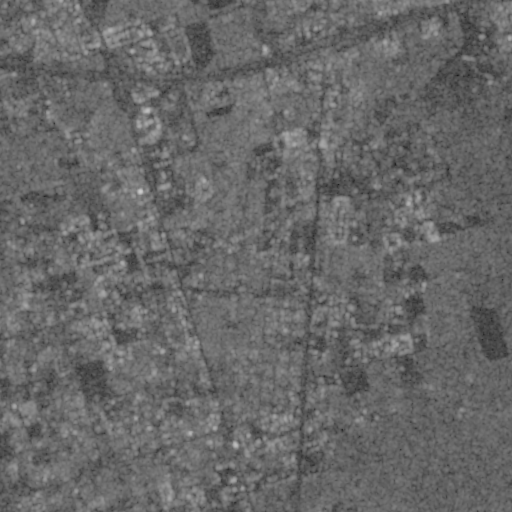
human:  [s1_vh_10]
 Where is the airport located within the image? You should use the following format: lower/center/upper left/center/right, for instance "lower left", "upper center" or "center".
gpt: The airport is located in the upper left of the image.
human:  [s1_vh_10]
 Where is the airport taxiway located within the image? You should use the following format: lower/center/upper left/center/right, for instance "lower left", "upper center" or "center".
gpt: The airport taxiway is located in the upper left of the image.
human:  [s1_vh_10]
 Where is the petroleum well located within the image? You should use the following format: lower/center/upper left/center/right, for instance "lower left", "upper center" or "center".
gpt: The petroleum well is located in the upper right of the image.
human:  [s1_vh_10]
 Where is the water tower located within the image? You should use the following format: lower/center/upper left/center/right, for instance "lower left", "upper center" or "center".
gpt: The water tower is located in the lower center of the image.
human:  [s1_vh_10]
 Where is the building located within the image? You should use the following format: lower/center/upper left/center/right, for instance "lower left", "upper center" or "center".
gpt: The building is located in the upper of the image.
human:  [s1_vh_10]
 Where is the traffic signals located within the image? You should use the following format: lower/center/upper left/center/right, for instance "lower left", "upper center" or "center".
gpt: The traffic signals is located in the upper center of the image.
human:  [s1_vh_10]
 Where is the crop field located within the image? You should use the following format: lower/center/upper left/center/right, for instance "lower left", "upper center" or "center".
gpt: There is no crop field in the image.

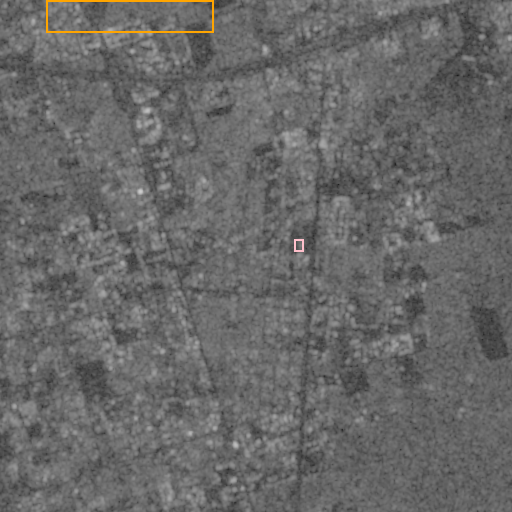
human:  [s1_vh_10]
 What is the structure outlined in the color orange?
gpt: The structure outlined in orange is an airport.
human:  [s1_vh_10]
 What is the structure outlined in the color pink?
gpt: The structure outlined in pink is a building.
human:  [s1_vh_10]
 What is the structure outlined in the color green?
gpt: There is no green outline.